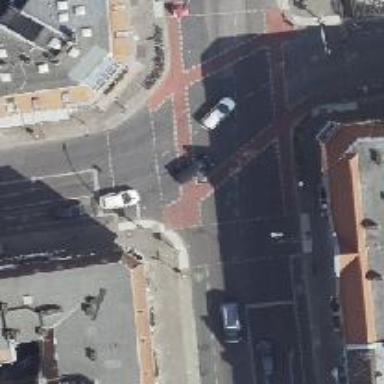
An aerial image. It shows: Tertiary road with asphalt surface and lane markings. There are separate sidewalks on both sides and red-colored cycle lanes crossing the road.